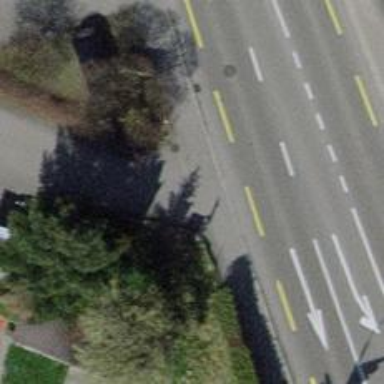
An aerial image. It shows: Road with "give way" sign.